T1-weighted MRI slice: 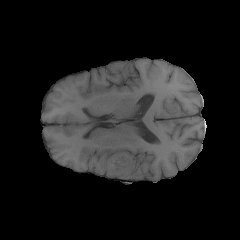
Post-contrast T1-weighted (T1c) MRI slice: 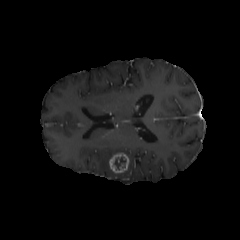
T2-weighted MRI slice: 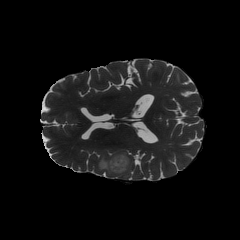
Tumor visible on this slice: yes